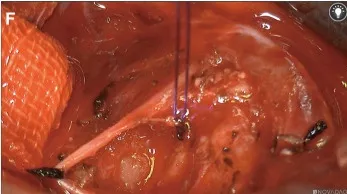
Surgical procedures. The distal and proximal segments of the tracheal stenosis were cut with a scalpel, and the tracheal stenosis segment was removed, followed by continuous suturing of the tracheal stump with 4-0 absorbable sutures to complete an end-to-end anastomosis (C-F).
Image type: endoscopy (gi_endoscopy)